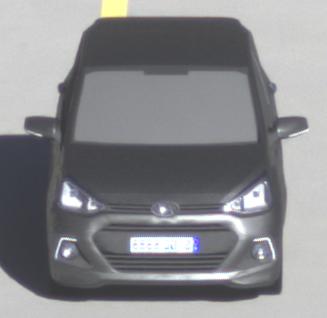
Make: Hyundai
Model: i10
Detailed model: Gen. 2
Model produced from: 2013
Model produced until: 2019
Doors: 5
Color: gray
Road condition: dry road
Daytime: morning or afternoon
Contrast: high contrast